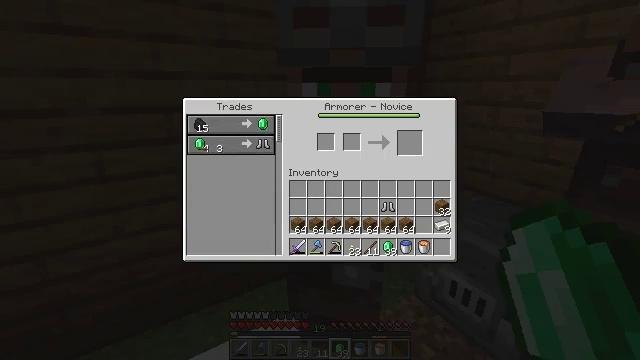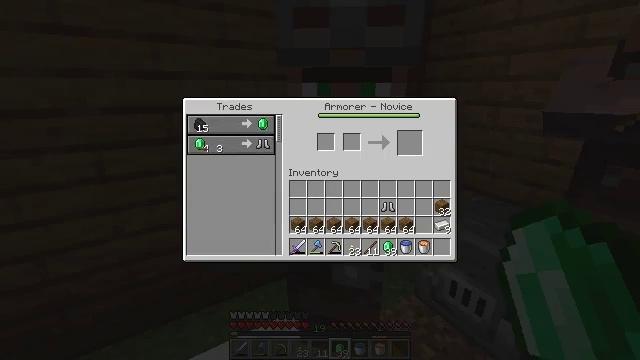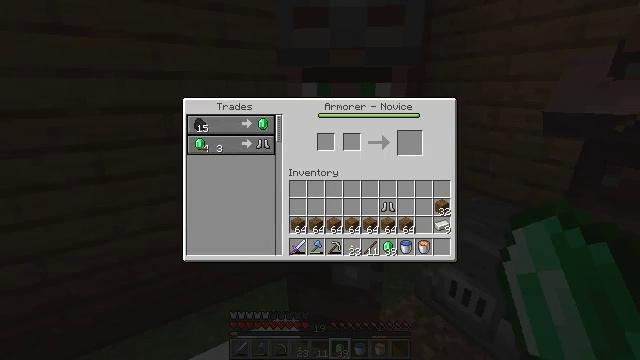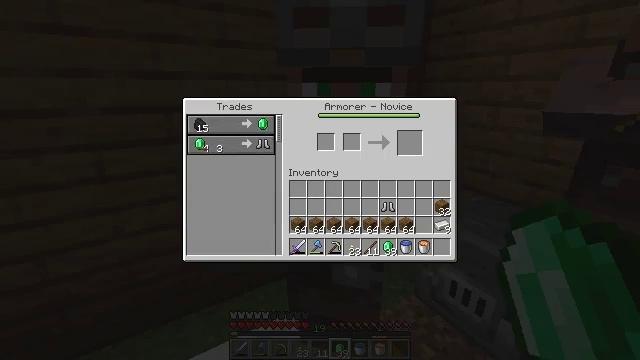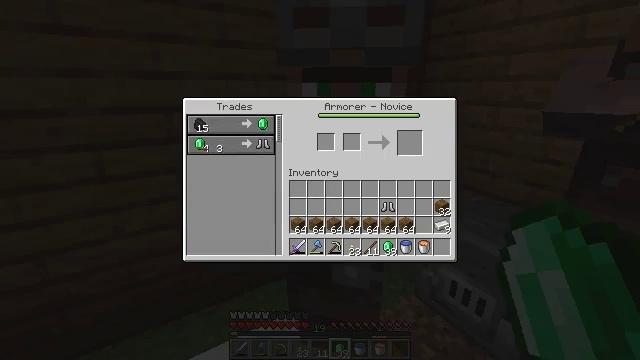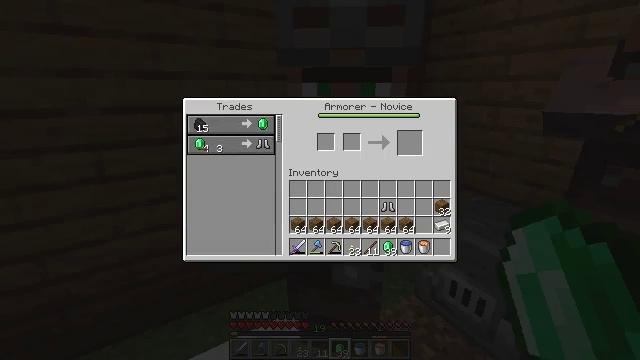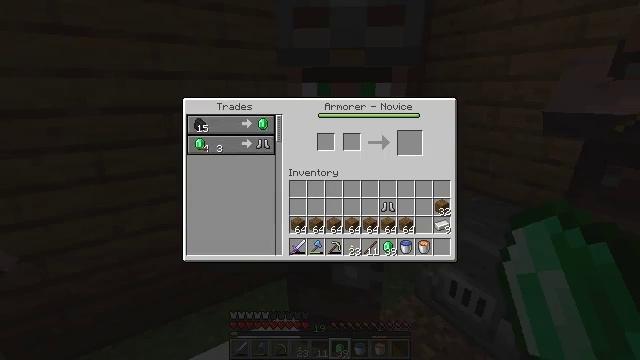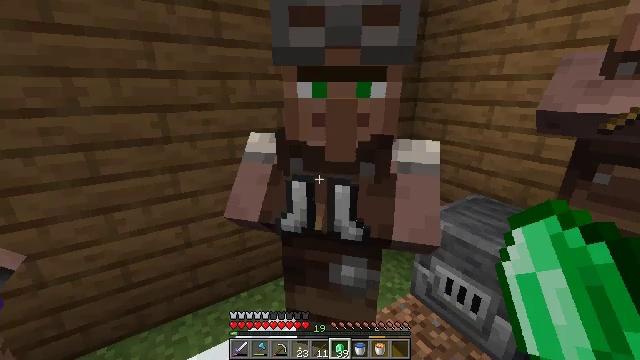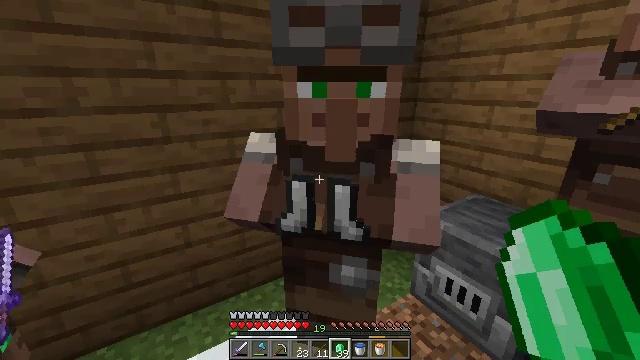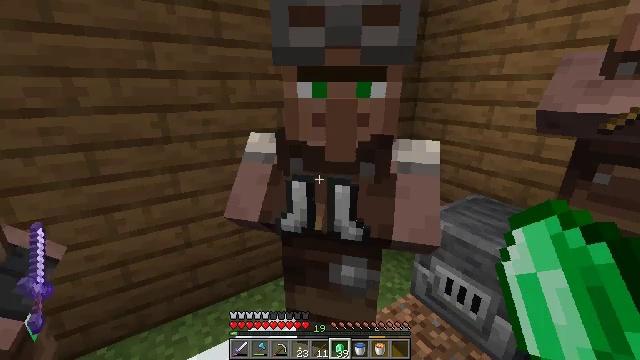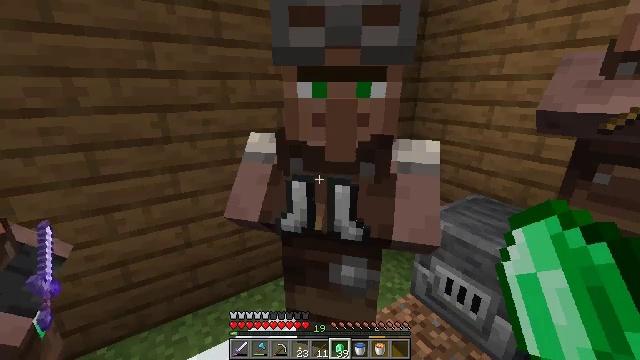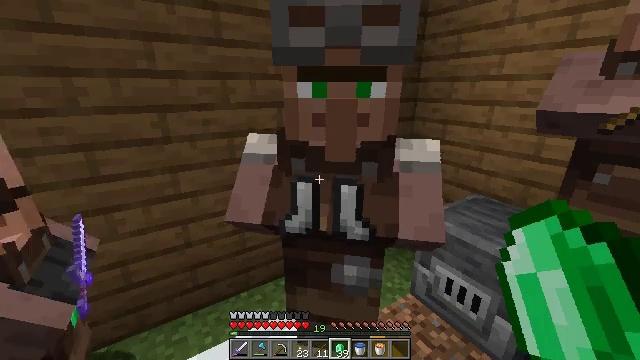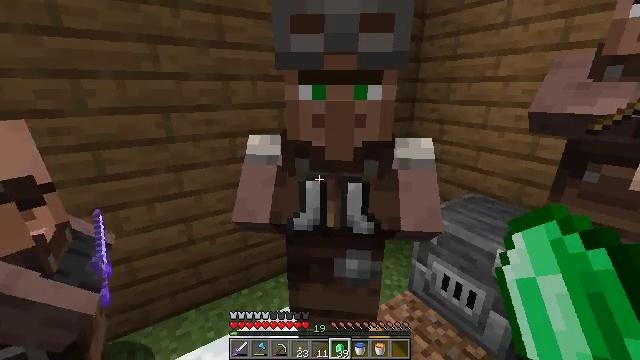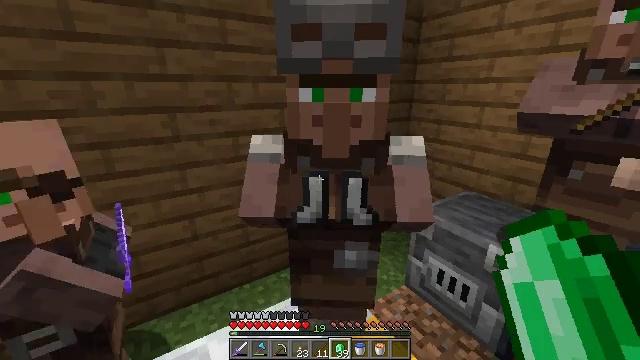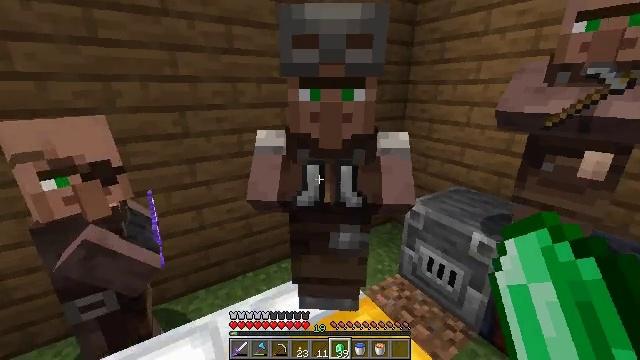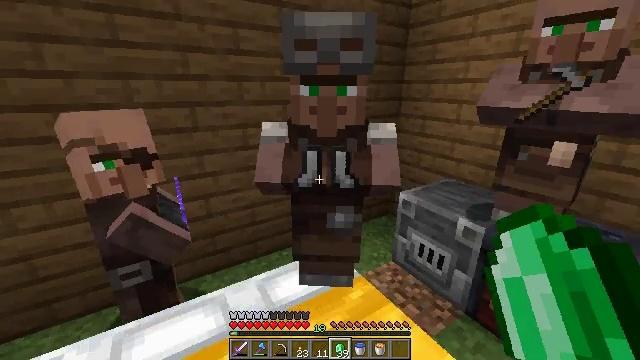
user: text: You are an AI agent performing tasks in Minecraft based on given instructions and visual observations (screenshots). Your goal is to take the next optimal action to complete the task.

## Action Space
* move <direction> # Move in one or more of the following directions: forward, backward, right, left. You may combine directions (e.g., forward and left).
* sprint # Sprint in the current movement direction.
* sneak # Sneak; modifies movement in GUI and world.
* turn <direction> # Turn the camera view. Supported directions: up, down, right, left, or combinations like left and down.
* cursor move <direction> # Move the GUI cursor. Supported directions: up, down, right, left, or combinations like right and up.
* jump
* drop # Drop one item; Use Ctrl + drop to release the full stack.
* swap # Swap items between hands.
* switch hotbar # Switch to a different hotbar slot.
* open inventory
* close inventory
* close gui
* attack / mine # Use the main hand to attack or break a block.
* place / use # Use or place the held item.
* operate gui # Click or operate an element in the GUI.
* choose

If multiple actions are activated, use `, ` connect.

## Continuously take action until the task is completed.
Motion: motion action
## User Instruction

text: Use the crafting table to create chainmail leggings.
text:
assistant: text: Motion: no_op
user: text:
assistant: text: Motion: no_op
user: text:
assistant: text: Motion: no_op
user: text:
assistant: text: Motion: no_op
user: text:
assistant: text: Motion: no_op
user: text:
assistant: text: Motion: cursor move right
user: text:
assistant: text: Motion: no_op
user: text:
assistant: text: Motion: close gui
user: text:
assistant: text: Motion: open inventory
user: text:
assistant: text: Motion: no_op
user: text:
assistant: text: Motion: no_op
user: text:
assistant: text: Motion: move back
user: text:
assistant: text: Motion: move back
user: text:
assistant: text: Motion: move back
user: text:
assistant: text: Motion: move back
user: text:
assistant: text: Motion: move back, turn right and up
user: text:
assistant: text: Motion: turn right and up
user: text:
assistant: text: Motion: turn right and up
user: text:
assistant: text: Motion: turn up
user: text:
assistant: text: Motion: no_op
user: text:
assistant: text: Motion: no_op
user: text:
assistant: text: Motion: turn left
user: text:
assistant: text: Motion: turn left
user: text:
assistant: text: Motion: no_op
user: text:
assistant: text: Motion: no_op
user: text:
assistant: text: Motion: no_op
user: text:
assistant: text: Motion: no_op
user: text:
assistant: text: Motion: no_op
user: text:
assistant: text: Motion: no_op
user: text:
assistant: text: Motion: no_op